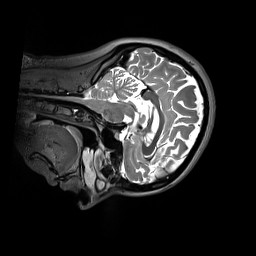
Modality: T2w
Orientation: sagittal
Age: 30
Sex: female
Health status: healthy
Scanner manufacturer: siemens
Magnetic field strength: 3 T
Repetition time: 3.2 s
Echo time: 0.412 s